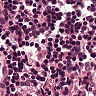
Metastatic tissue present: yes